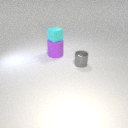
large purple rubber cylinder below small cyan rubber cube